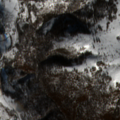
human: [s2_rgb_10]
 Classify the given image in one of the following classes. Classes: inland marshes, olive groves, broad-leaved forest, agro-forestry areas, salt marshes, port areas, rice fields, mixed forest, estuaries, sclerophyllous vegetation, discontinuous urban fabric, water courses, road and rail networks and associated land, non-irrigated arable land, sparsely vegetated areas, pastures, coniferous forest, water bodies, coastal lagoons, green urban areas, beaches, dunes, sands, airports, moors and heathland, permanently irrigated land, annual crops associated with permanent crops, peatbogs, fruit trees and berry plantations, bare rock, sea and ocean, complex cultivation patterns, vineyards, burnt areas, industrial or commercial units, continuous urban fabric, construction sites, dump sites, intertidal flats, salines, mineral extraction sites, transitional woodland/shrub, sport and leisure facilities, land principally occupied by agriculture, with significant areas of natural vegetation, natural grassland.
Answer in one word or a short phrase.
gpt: land principally occupied by agriculture, with significant areas of natural vegetation, broad-leaved forest, natural grassland